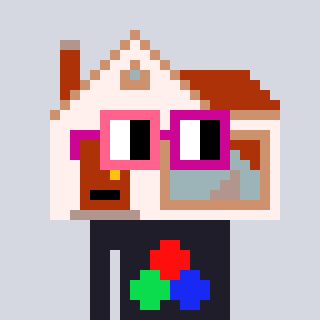
a pixel art character with square pink and red glasses, a house-shaped head and a grayscale-colored body on a cool background